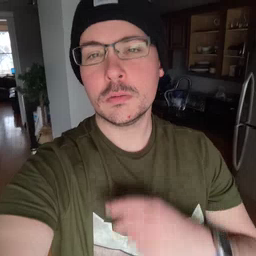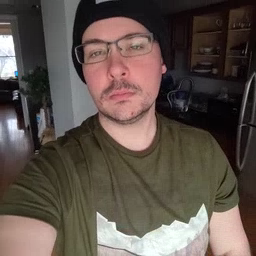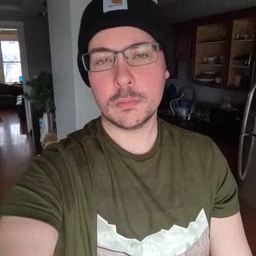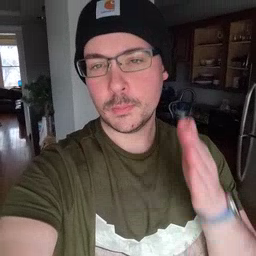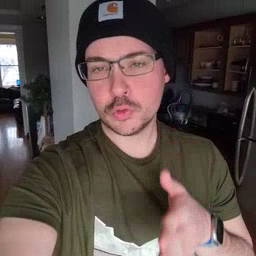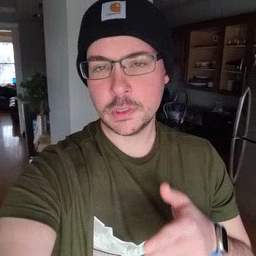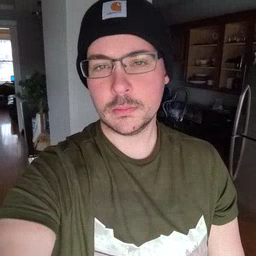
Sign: person